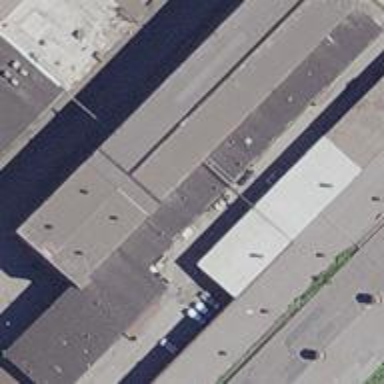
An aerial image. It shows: Industrial building.